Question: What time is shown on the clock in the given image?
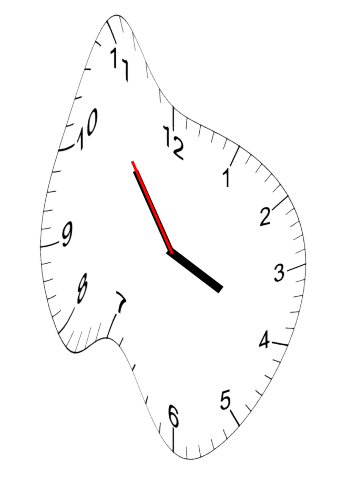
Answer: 03:53:54